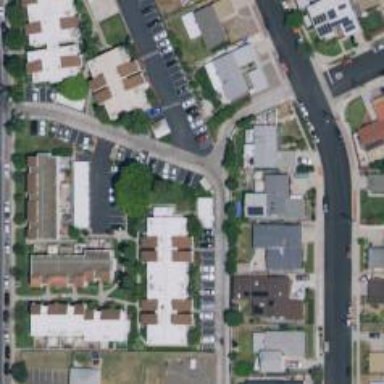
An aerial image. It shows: Alley classified as service road.